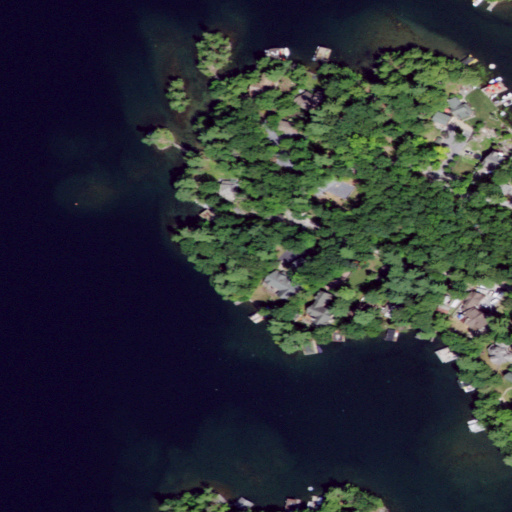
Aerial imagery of cape in New York named Travis Point containing open water, evergreen forest, open development, deciduous forest, grassland, and herbaceous wetlands